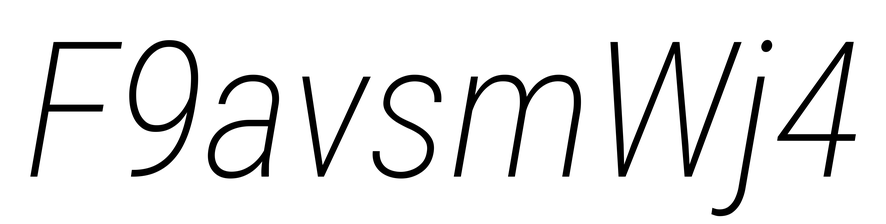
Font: Roboto-Italic_Condensed_ExtraLight_Italic